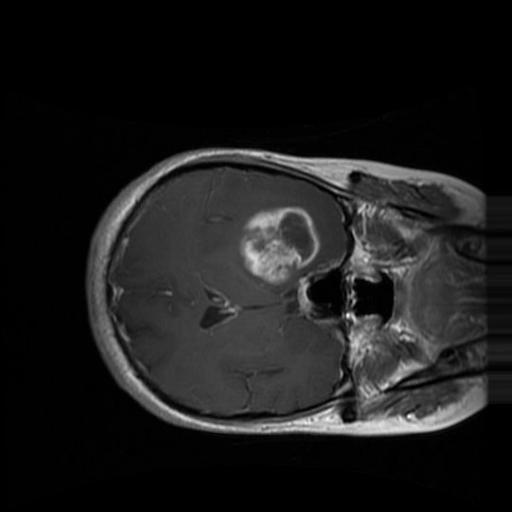
Label: brain_glioma